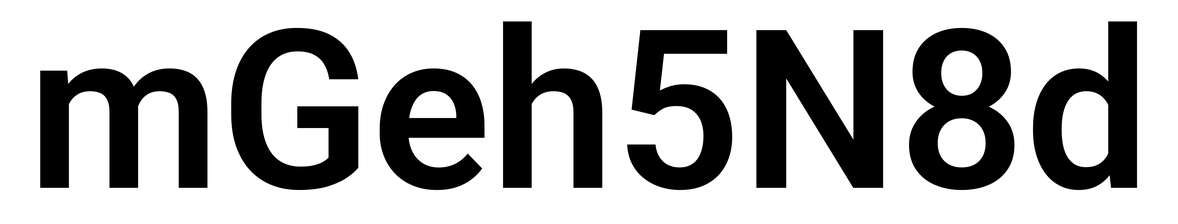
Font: Roboto_SemiBold